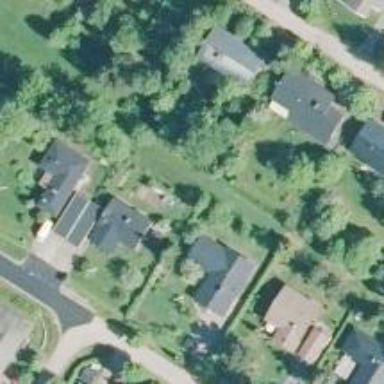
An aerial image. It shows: Peaceful suburb.